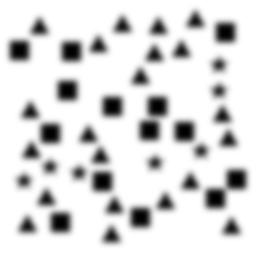
Squares: 14
Triangles: 21
Stars: 7
Total shapes: 42